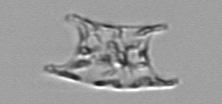
Label: Eucampia